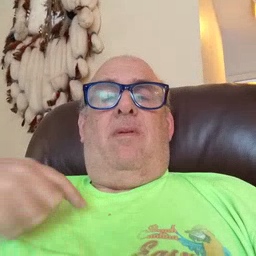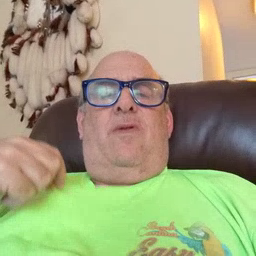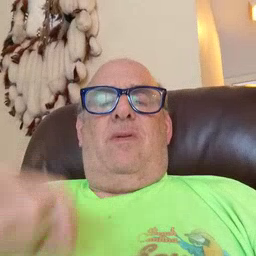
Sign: shirt